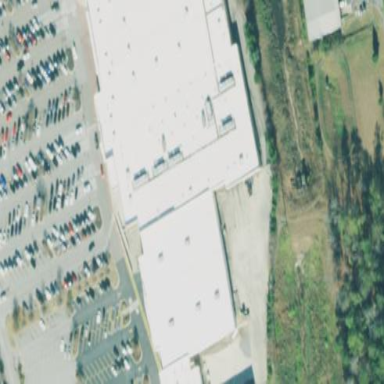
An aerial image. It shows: Commercial building.